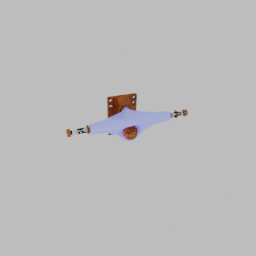
Label: mechanical